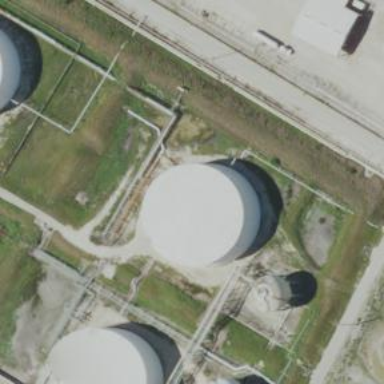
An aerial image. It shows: Storage tank created as man-made structure.